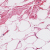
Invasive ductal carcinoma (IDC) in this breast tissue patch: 0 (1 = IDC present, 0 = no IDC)